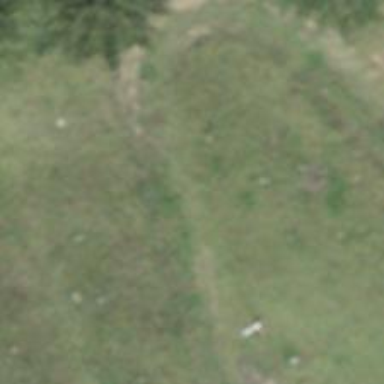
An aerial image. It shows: Path.